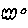
Label: cloud